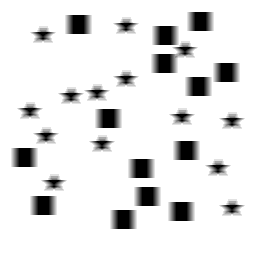
Squares: 14
Triangles: 0
Stars: 14
Total shapes: 28